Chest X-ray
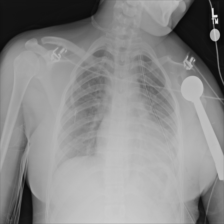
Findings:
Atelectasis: negative
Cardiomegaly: negative
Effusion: negative
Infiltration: negative
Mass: negative
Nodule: negative
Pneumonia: negative
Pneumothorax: negative
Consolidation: negative
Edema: negative
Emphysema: negative
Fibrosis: negative
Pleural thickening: negative
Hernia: negative